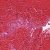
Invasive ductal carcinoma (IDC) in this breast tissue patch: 0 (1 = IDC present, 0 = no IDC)